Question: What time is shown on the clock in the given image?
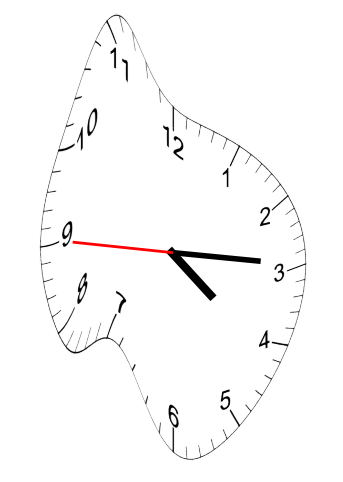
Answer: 04:14:45